Question: Find the variance in the following histogram, where the data are distributed only above tens and the height of the histogram is an integer multiple of 5. Keep the result of the variance as an integer.
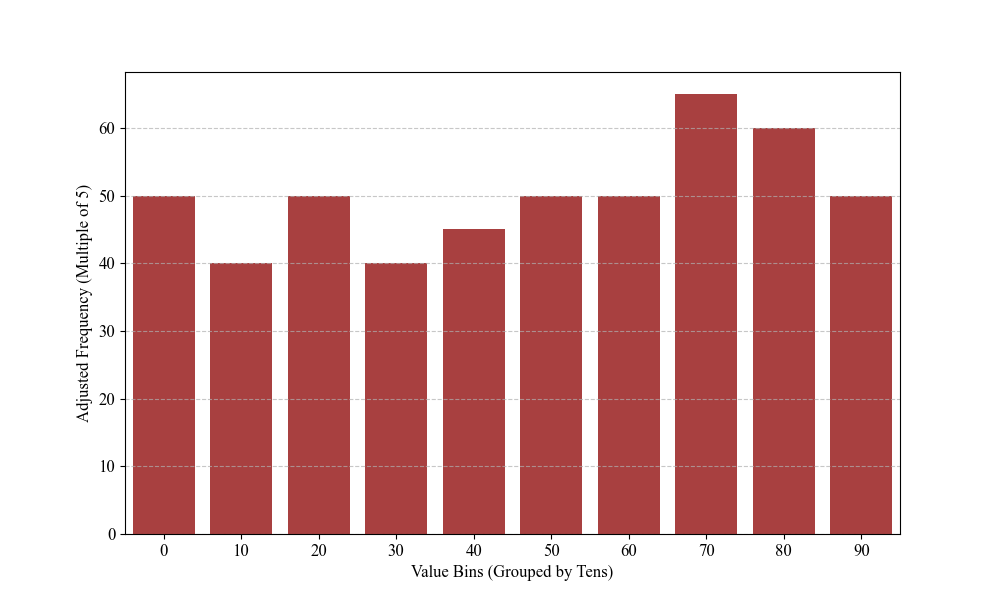
Answer: 833